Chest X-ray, AP view. Patient: 33 years old, sex M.
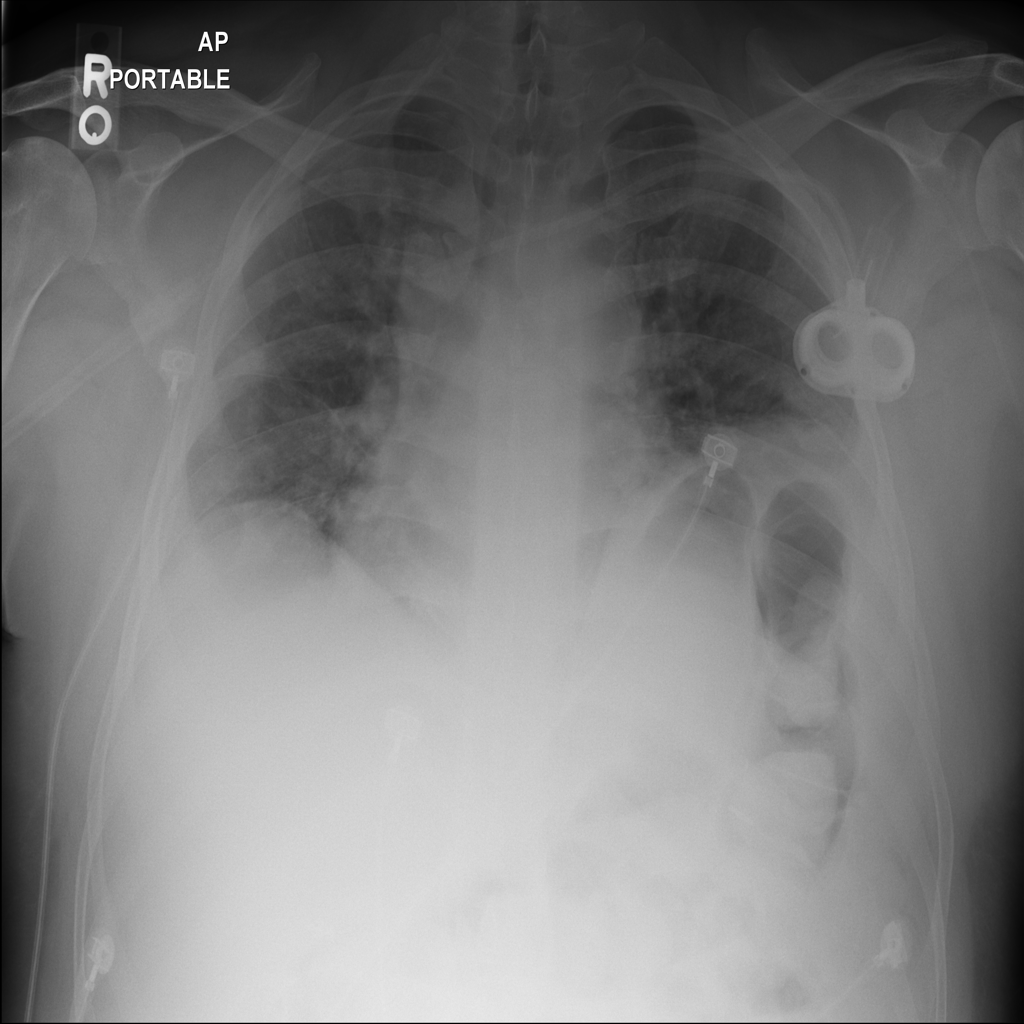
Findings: No Finding